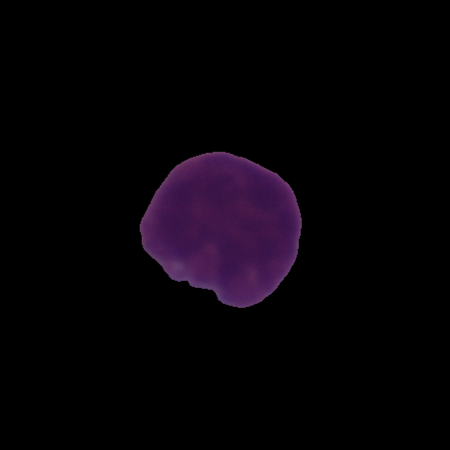
Label: healthy